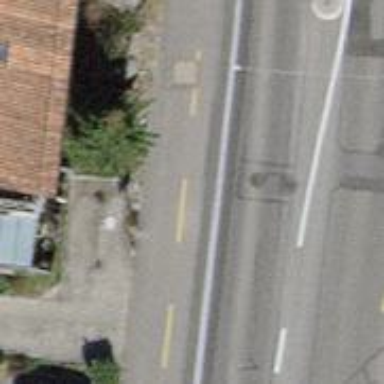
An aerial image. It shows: Asphalt path that serves as sidewalk.